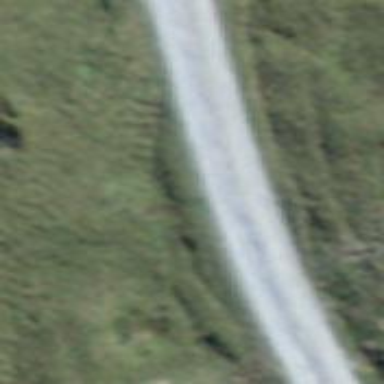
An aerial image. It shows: Well-maintained track road with grade 1 tracktype.